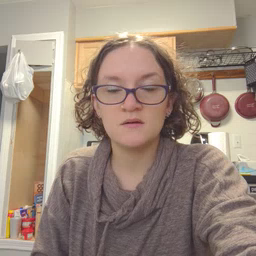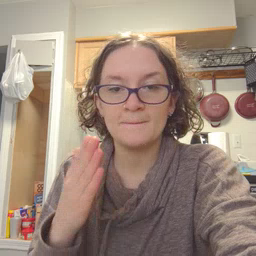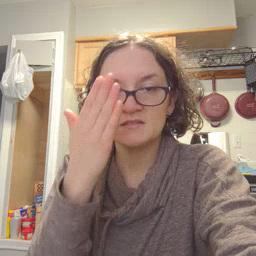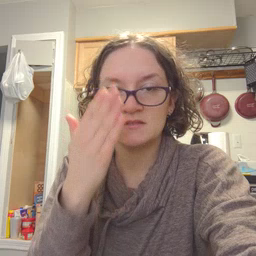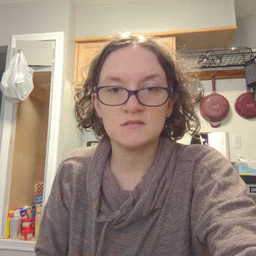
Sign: mitten